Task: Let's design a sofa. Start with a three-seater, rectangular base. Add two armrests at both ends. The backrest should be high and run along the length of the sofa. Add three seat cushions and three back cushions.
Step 428:
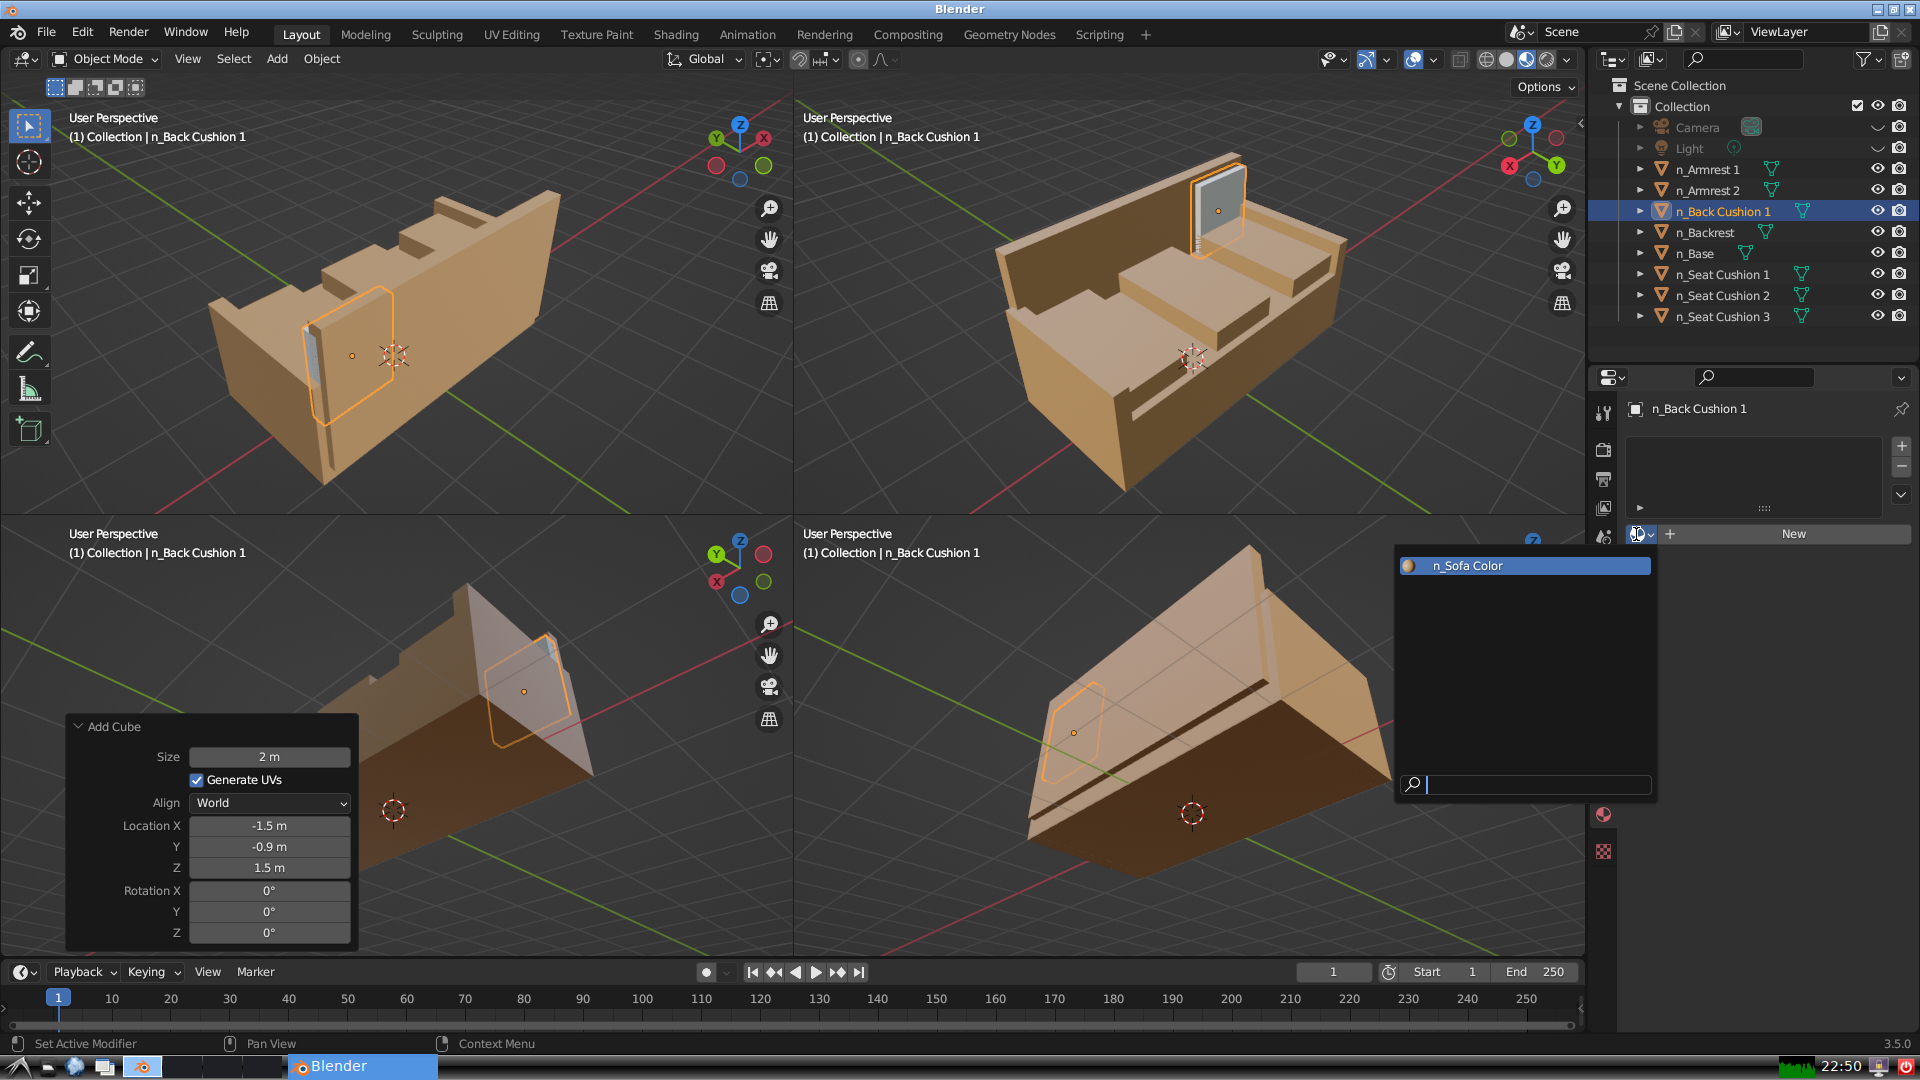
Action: input_text: n_Sofa Color